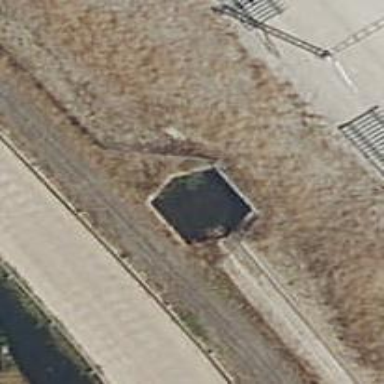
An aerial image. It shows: Canal culvert running through tunnel.